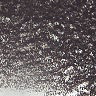
Metastatic tissue present: no